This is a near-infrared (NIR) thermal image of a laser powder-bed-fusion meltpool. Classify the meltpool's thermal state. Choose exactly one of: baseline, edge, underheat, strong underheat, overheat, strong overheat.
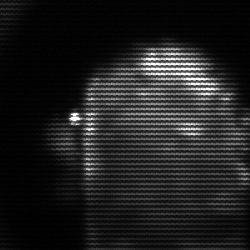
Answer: baseline